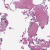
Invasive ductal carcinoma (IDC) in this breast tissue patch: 0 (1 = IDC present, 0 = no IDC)